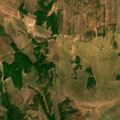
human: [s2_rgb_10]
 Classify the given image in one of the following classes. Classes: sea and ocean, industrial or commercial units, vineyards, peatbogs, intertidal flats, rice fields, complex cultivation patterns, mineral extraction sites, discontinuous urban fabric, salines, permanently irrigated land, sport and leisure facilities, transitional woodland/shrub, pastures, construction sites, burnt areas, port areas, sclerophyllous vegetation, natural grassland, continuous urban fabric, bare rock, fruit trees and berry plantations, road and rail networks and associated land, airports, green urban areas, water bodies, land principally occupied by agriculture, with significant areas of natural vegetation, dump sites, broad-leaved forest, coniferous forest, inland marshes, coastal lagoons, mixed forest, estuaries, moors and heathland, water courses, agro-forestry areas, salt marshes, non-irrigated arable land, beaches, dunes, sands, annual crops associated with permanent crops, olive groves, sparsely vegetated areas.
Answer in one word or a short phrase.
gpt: non-irrigated arable land, pastures, complex cultivation patterns, land principally occupied by agriculture, with significant areas of natural vegetation, transitional woodland/shrub